Question: What I must change to make the navigation bar fixed when screen size under 940px? I don't want to make it responsive. If you resize your browser windows under 940px you will see that scroolbar-x (bottom-scrollbar) appear, but when you scroll it to the right, the navigation bar position still fixed, and some menu won't appear.

Maybe some picture will explain what my problem.
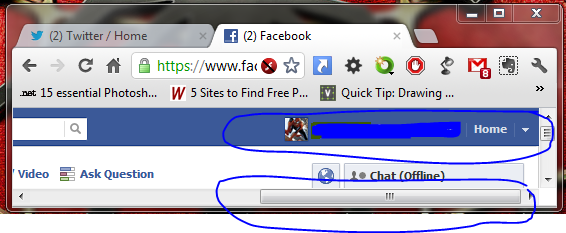
Answer: This can't be done in CSS alone.
The example you give (Twitter) has the navbar with fixed position AND fixed size at all screen sizes. Fixed position means that the scrollbars will not affect the position of the navbar, and this is why you can't use the x-scrollbar to see the part of the navbar which, once it's less than 940px wide, is hidden 'under' the right border of the browser window.
So you have to choose, either
1. Have a fixed position, fixed size navbar which is present at the top no matter how far the user scrolls down and accept that under a small enough screen they won't be able to scroll horizontally to see it all, OR
2. Have a fixed position, fluid size navbar which adjusts its width to accommodate different screen sizes, which will hopefully mitigate the need to scroll horizontally in the first place, especially if you let it grow vertically if its contents don't fit in one row, OR
3. Have a non-fixed position, fixed size navbar which will respond to horizontal scrolling but will not be ever-present when the user scrolls down the page.
Effectively, you can't have 'position' work one way in the x direction and another in y.
You can see what I mean by option 2 by editing the following classes in the Twitter page using the CSS inspector:
'''
.global-nav .container {
width: auto;
max-width: 865px;
}
.global-nav, .global-nav-outer {
height: auto;
}
'''
The second selector implements the vertical fluidity for once the contents can't fit in one row.
You can see what I mean by option 3 by making these changes:
'''
.topbar {
position: absolute;
/* ... the rest as is */
}
'''
---
## EDIT
Of course, that it can't be done in CSS doesn't mean it can't be done at all. Here's a jsfiddle implementing that script you mentioned. This uses MooTools as opposed to jQuery, which I normally use with bootstrap.
The fiddle: <URL>
Full screen version to better see the effect: <URL>